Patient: sex F, age 33
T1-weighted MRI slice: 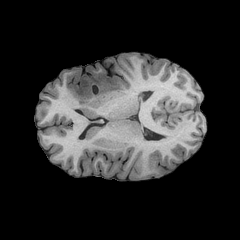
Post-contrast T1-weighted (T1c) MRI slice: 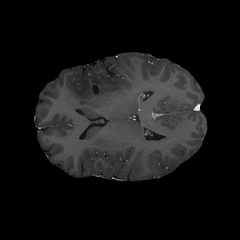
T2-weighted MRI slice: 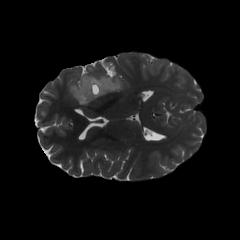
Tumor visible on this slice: yes
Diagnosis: Astrocytoma, IDH-mutant
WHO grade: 2